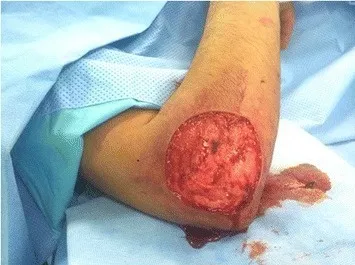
Surgical wound with extensive soft tissue loss.
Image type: medical_photograph (other_medical_photograph)